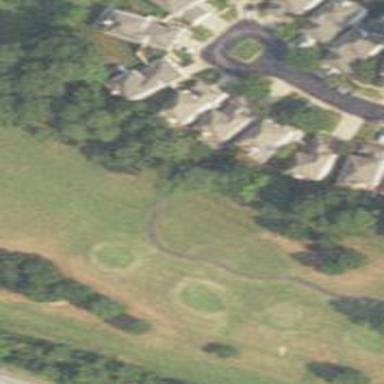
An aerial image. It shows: Path designated for golf carts.